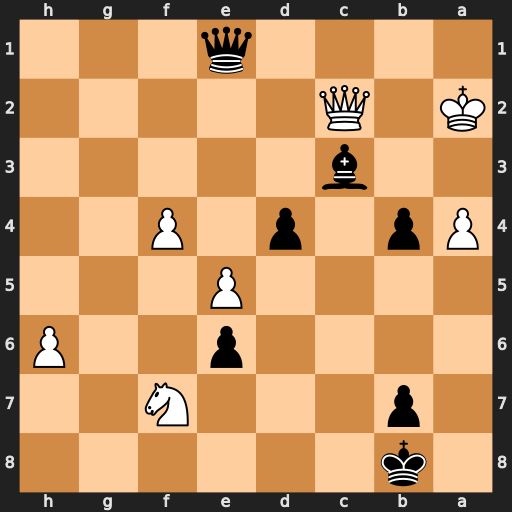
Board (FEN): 1k6/1p3N2/4p2P/4P3/Pp1p1P2/2b5/K1Q5/4q3
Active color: b
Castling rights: -
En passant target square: -
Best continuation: Qf1 Nd6 d3 h7 dxc2 h8=Q+ Ka7 Nb5+ Qxb5